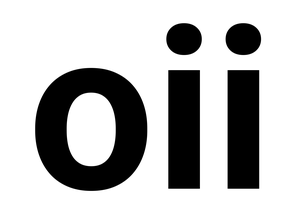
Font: Roboto_Bold